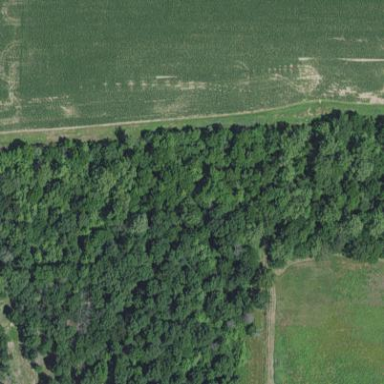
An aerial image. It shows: Serene woodland landscape.